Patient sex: M
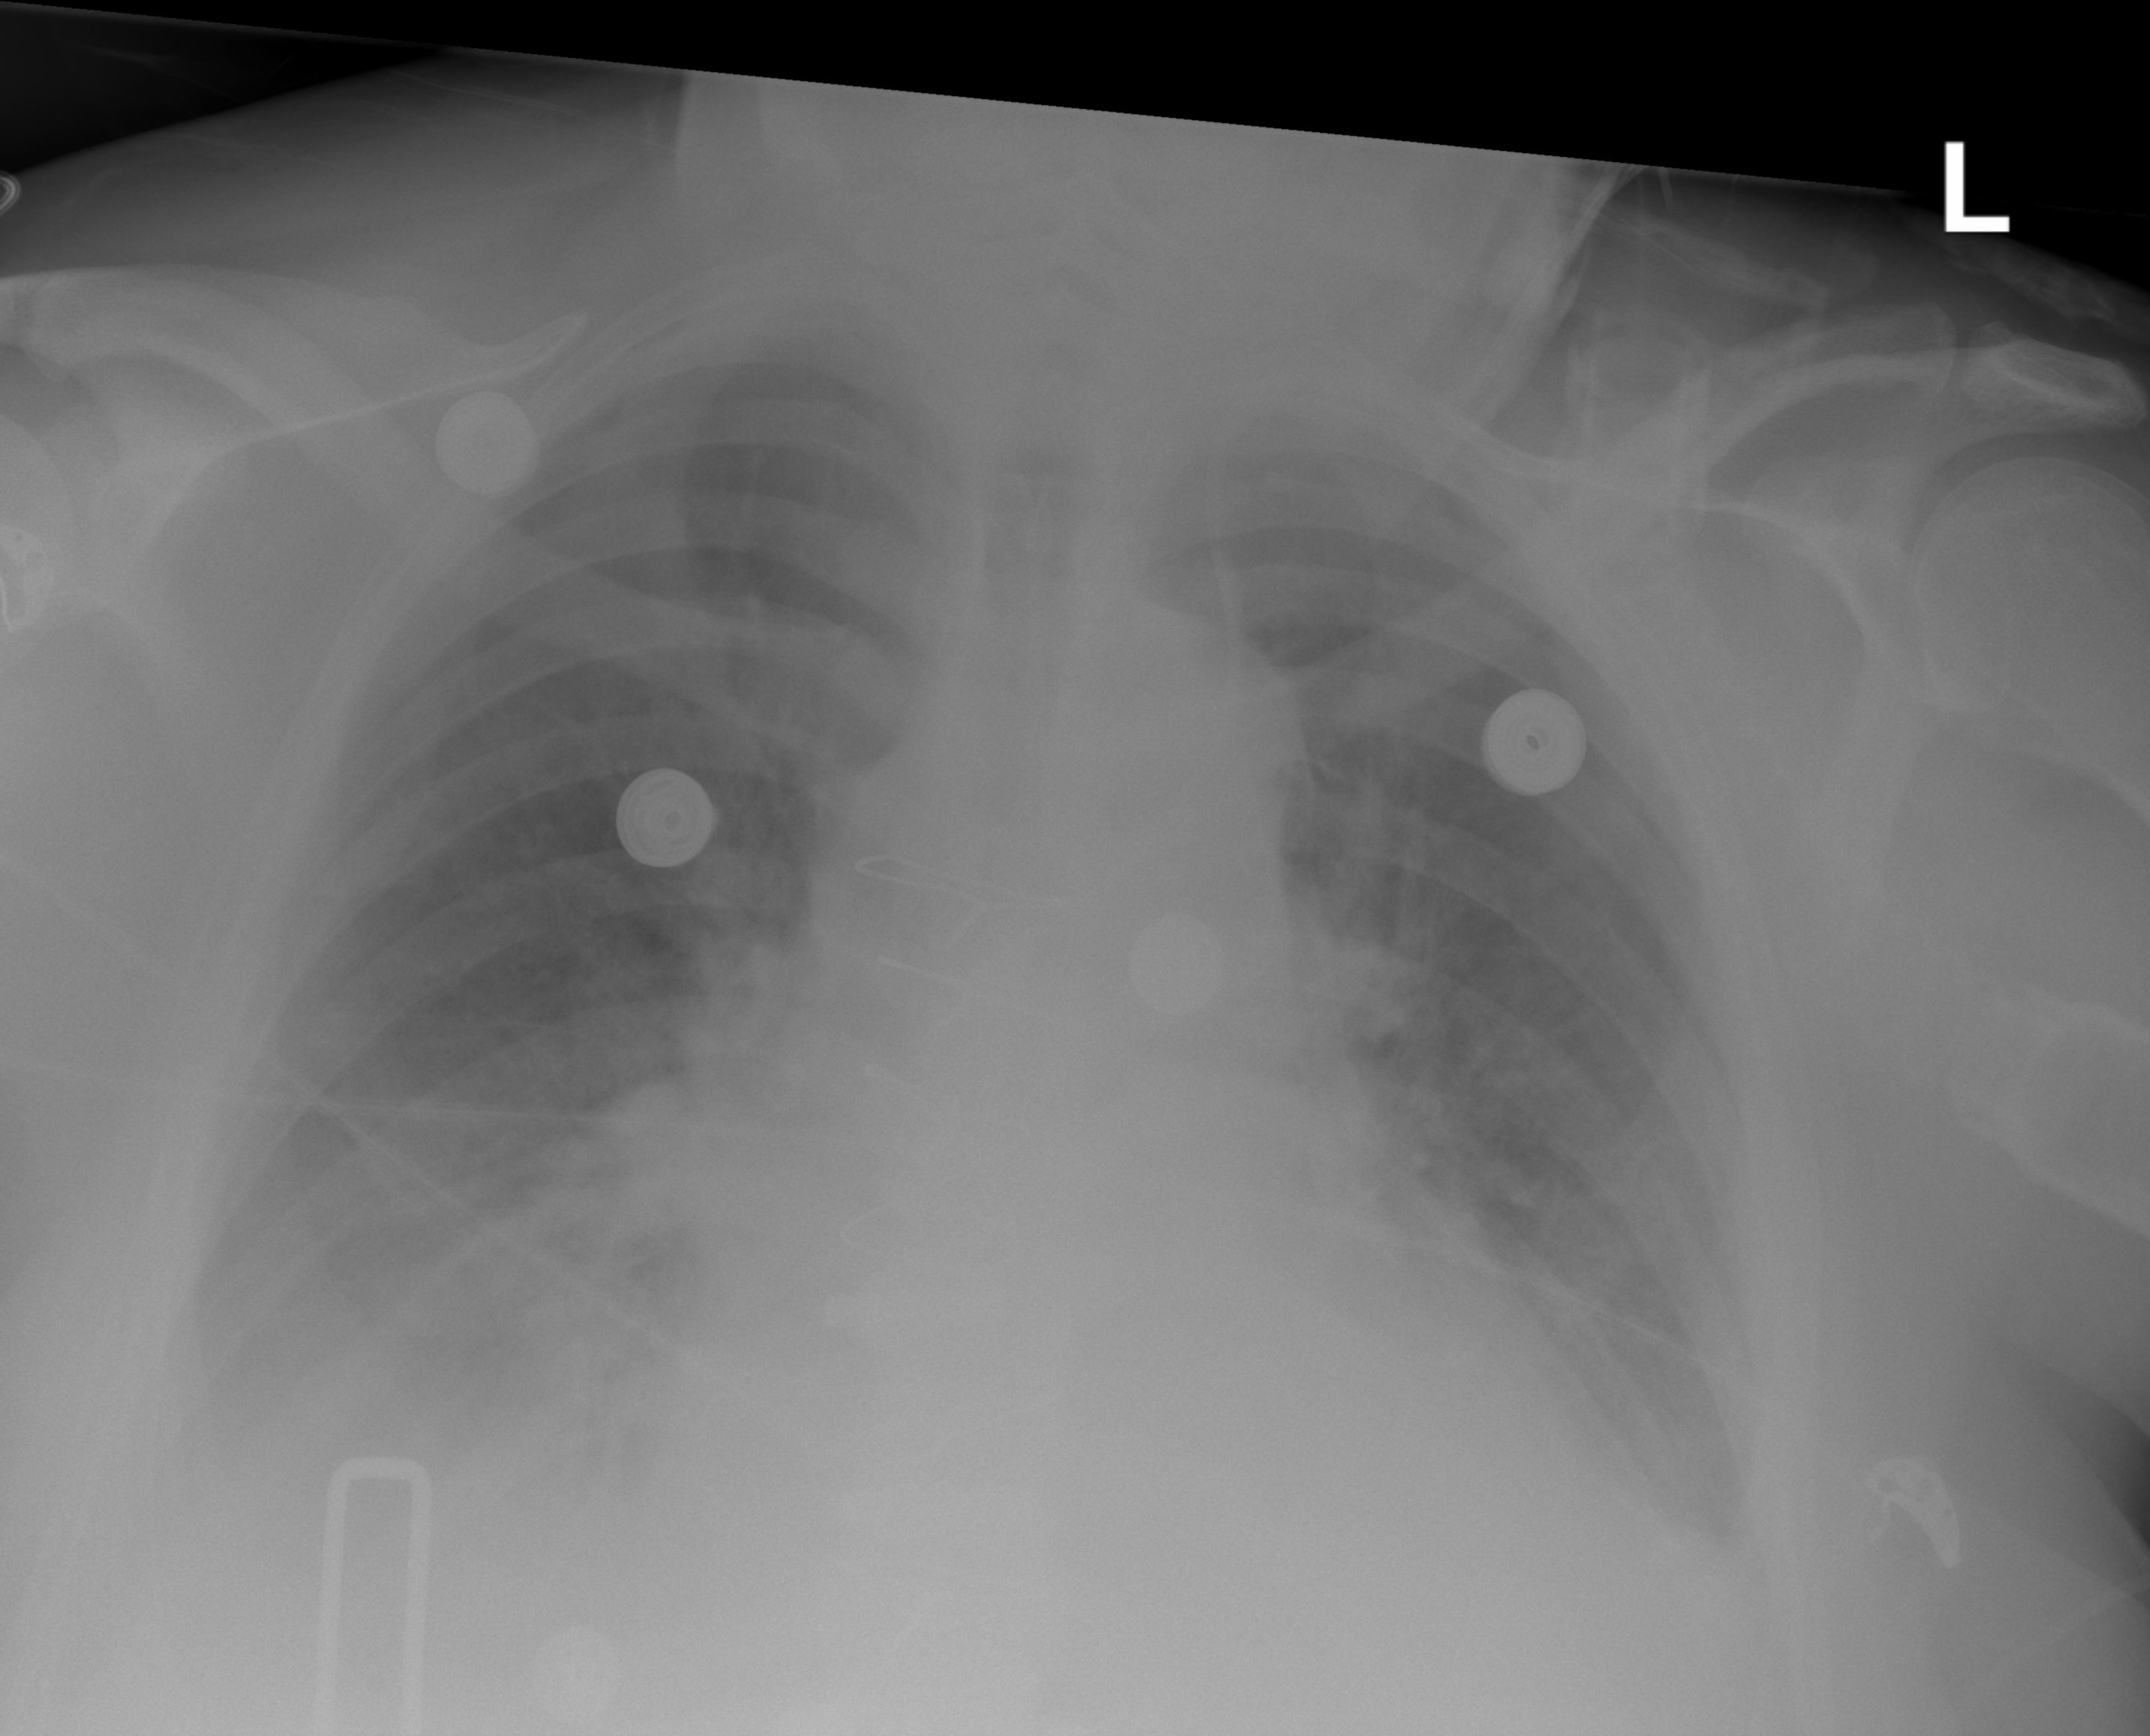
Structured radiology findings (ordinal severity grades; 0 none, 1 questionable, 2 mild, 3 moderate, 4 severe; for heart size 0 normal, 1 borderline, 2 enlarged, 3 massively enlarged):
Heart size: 2
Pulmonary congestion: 2
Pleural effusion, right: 2
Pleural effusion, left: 1
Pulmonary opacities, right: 2
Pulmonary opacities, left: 0
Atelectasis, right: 2
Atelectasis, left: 2